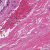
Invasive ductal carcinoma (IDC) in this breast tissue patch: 0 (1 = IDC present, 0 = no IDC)